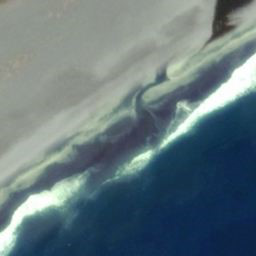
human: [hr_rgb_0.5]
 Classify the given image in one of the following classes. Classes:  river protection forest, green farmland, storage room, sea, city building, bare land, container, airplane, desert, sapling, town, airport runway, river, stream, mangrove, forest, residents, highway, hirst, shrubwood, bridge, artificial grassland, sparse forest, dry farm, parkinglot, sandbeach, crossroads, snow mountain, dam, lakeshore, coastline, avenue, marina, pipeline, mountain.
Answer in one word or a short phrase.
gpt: coastline